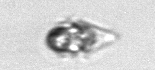
Label: Mesodinium